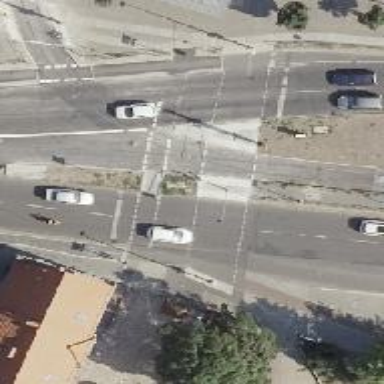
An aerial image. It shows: Secondary road with asphalt surface and cycle track on the right.